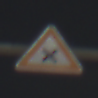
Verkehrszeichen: KreuzungOderEinmuendung
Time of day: Night
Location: Outdoor (Urban)
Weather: PartlyCloudy
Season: NotSpecified
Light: Artificial